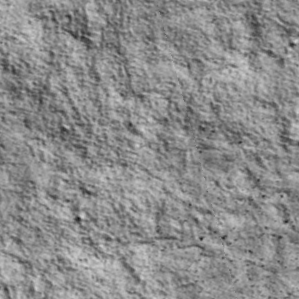
Label: non_frost